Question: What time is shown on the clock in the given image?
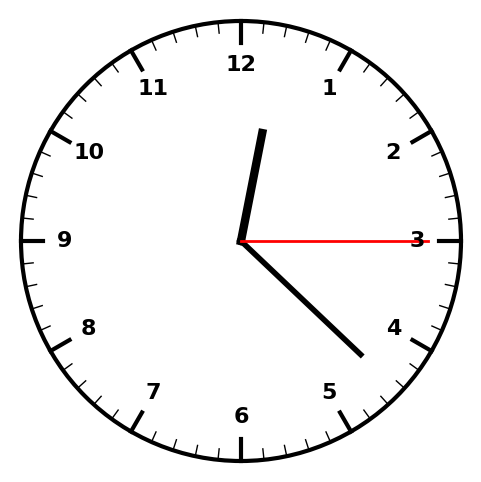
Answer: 12:22:15